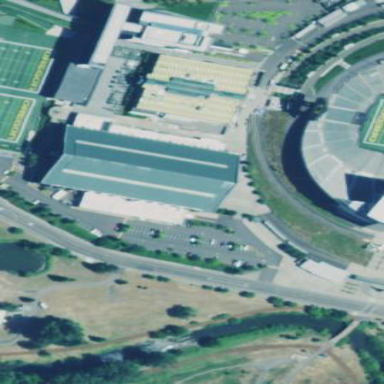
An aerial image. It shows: Sports center building.